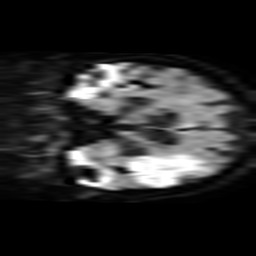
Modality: TRACE
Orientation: coronal
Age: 87
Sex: female
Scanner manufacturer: philips
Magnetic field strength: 3 T
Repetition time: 3.341 s
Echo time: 0.076 s